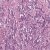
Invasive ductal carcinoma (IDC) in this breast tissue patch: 1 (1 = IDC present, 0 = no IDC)